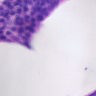
Metastatic tissue present: no